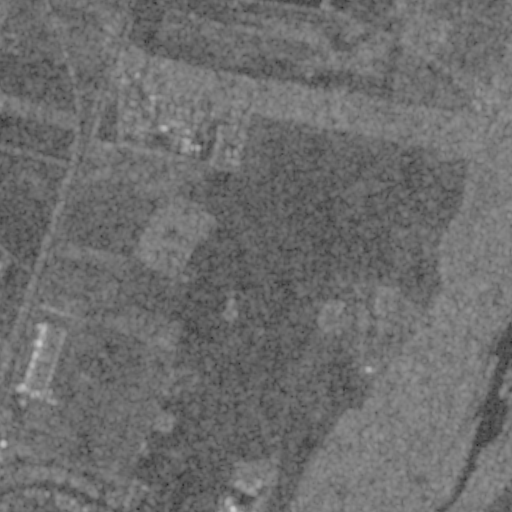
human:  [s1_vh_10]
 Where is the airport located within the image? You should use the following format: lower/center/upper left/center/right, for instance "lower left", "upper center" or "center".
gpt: The airport is located in the lower left of the image.
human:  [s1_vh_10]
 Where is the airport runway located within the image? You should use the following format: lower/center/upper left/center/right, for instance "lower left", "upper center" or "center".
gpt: The airport runway is located in the lower left of the image.
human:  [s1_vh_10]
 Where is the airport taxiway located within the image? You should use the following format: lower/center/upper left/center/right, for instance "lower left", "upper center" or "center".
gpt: The airport taxiway is located in the lower left of the image.
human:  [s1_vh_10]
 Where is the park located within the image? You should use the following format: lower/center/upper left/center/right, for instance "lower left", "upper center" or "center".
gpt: The park is located in the upper left of the image.
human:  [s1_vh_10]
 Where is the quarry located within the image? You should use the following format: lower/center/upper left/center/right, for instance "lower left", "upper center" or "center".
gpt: The quarry is located in the upper left of the image.
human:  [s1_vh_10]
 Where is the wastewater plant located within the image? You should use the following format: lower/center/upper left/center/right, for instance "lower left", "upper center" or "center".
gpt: The wastewater plant is located in the upper right of the image.
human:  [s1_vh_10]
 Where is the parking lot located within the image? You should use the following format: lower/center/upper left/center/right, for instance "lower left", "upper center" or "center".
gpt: There is no parking lot in the image.

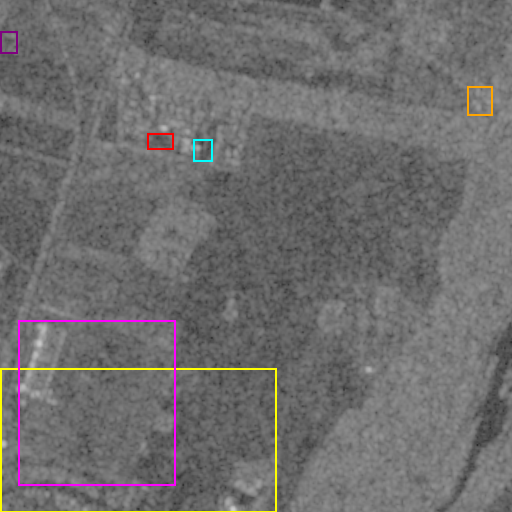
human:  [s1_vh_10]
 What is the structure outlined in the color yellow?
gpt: The structure outlined in yellow is an airport.
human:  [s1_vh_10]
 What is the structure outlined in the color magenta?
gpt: The structure outlined in magenta is a crop field.
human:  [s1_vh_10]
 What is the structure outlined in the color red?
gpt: The structure outlined in red is a park.
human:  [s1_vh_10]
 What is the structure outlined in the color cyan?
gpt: The structure outlined in cyan is a parking lot.
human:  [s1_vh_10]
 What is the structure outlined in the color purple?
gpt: The structure outlined in purple is a quarry.
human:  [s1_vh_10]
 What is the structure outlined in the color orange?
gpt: The structure outlined in orange is a wastewater plant.
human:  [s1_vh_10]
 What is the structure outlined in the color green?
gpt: There is no green outline.